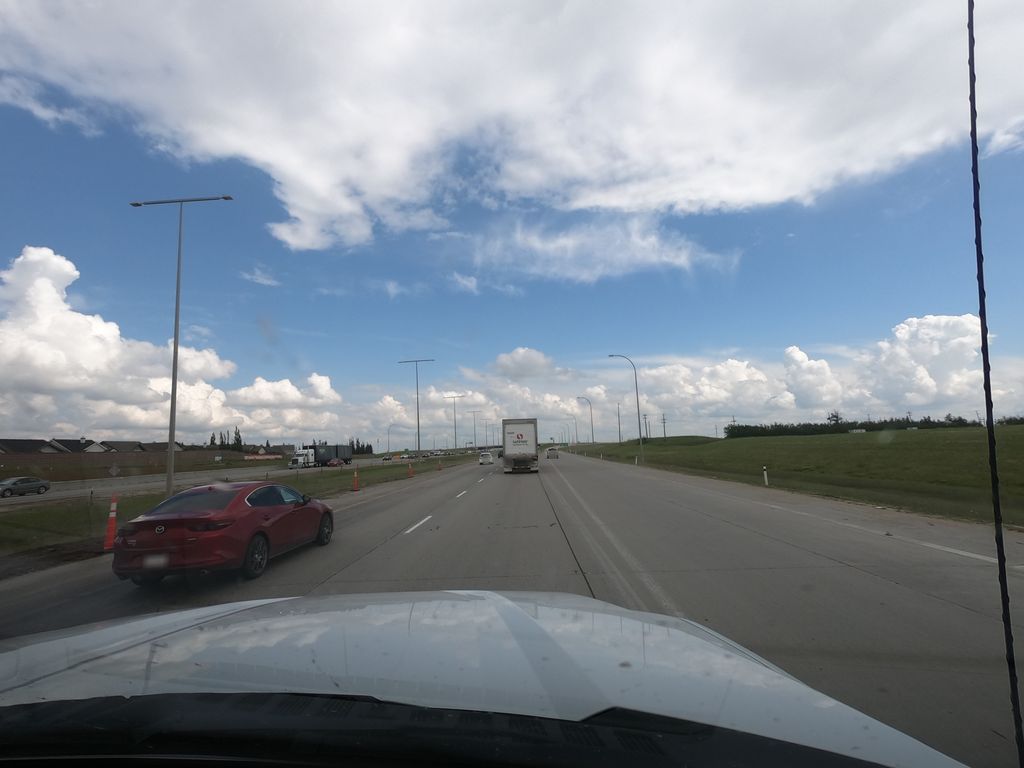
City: edmonton